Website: lowes
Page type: billing-address
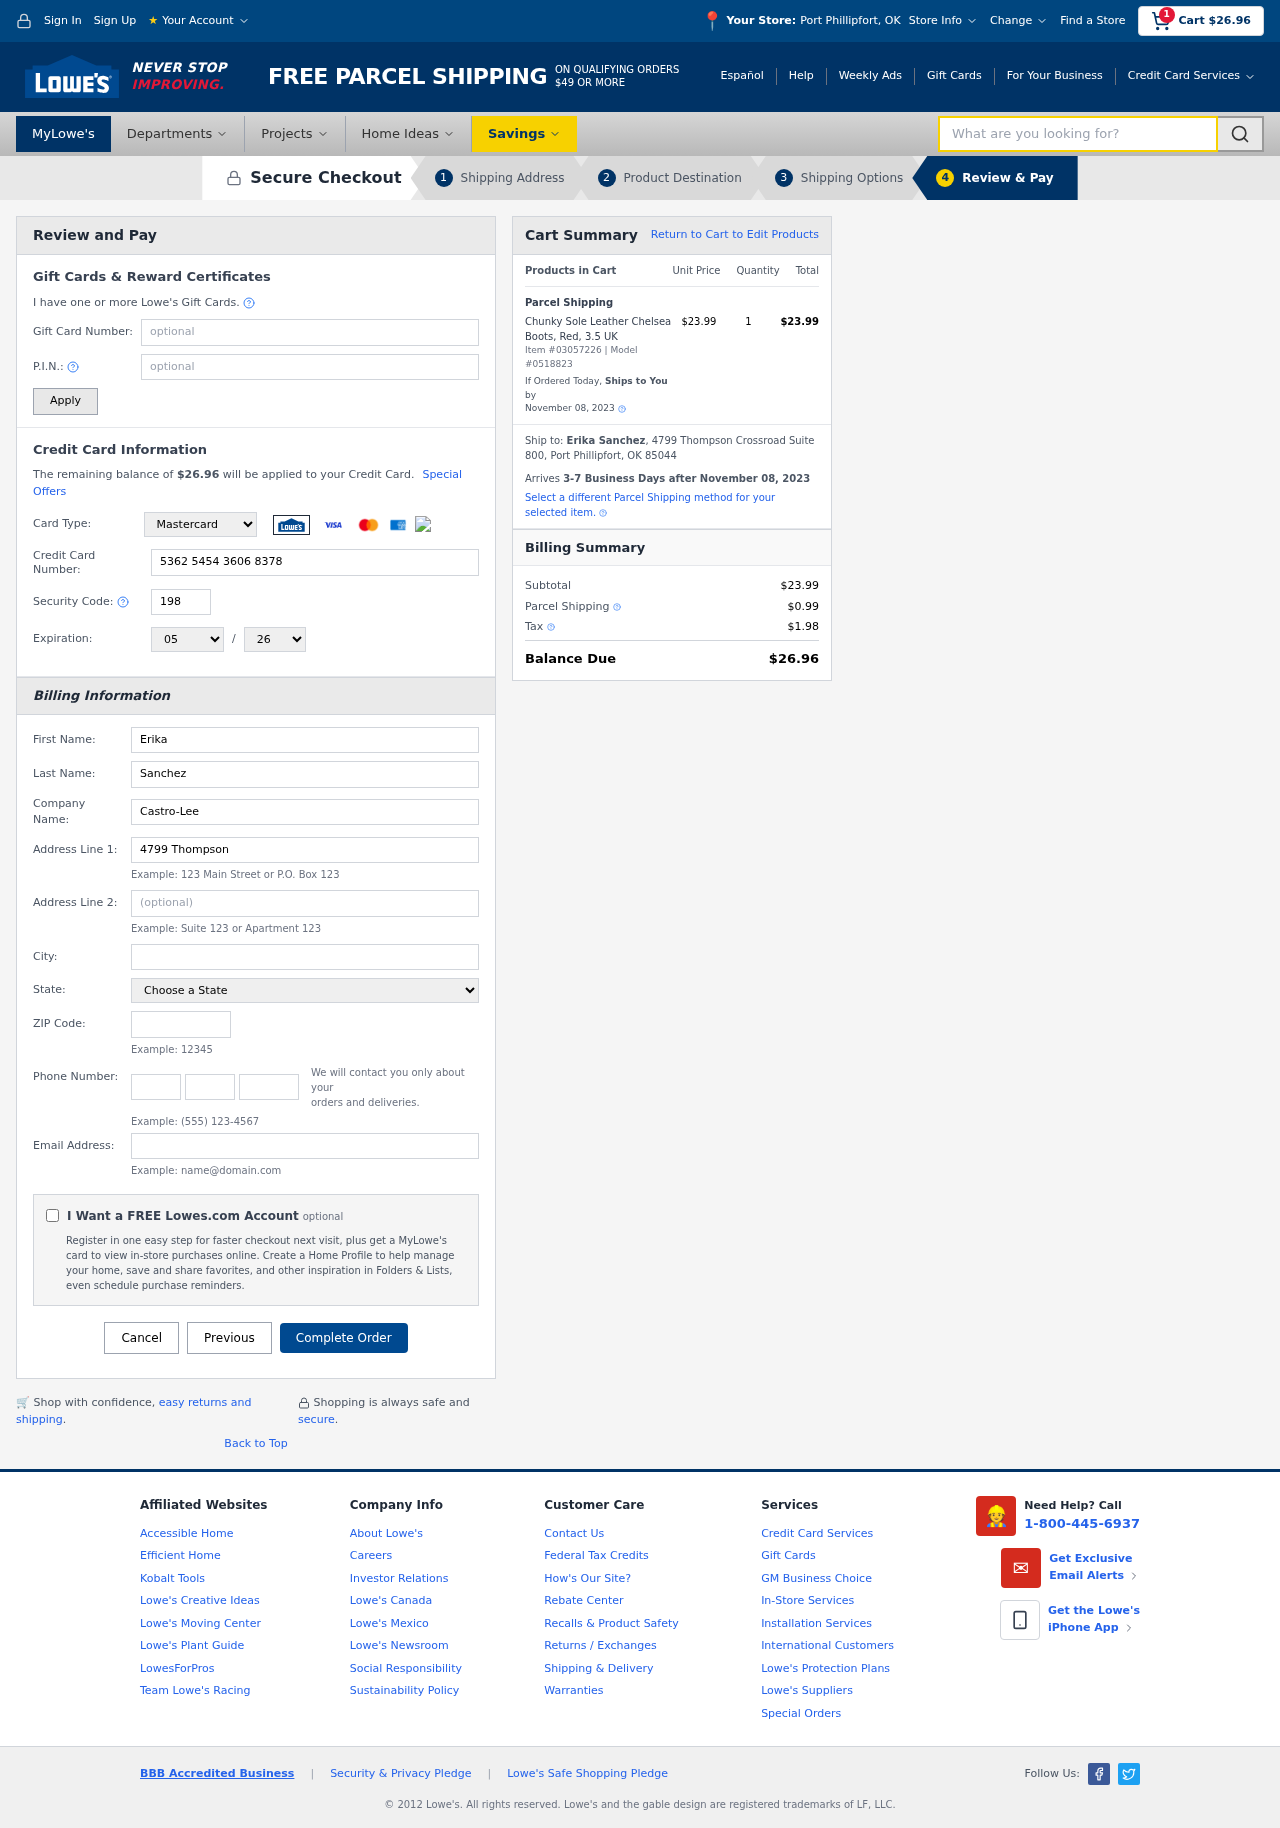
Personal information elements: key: PII_CARD_CVV
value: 198
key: PII_CARD_EXPIRY_MONTH
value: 05
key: PII_CARD_EXPIRY_YEAR
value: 26
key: PII_CARD_NUMBER
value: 5362 5454 3606 8378
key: PII_CARD_TYPE
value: Mastercard
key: PII_CITY
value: Port Phillipfort
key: PII_CITY_STATE
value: Port Phillipfort, OK
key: PII_COMPANY
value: Castro-Lee
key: PII_EMAIL
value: erika.sanchez@hotmail.com
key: PII_FIRSTNAME
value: Erika
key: PII_FULLNAME
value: Erika Sanchez
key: PII_LASTNAME
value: Sanchez
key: PII_PHONE_AREA
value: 927
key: PII_PHONE_PREFIX
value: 779
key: PII_PHONE_SUFFIX
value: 2157
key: PII_POSTCODE
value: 85044
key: PII_STATE
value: Oklahoma
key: PII_STREET
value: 4799 Thompson Crossroad Suite 800
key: PII_STREET2
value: Suite 381
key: PII_CITY_STATE_ZIP
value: Port Phillipfort, OK 85044
Product elements: key: PRODUCT1_NAME
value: Chunky Sole Leather Chelsea Boots, Red, 3.5 UK
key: PRODUCT1_PRICE
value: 23.99
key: PRODUCT1_QUANTITY
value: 1
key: PRODUCT_ITEM_NUMBER
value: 03057226
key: PRODUCT_MODEL_NUMBER
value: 0518823
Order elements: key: ORDER_SUBTOTAL
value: $26.96
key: ORDER_TOTAL
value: $26.96
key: ORDER_SHIPPING_DATE
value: November 08, 2023
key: ORDER_SUBTOTAL
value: $23.99
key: ORDER_DELIVERY_DATE
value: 3-7 Business Days after November 08, 2023
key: ORDER_SHIPPING_DATE2
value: November 08, 2023
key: ORDER_SUBTOTAL2
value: $23.99
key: ORDER_SHIPPING_COST
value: $0.99
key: ORDER_TAX
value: $1.98
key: ORDER_TOTAL2
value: $26.96
Search elements: key: HEADER_SEARCH
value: What are you looking for?